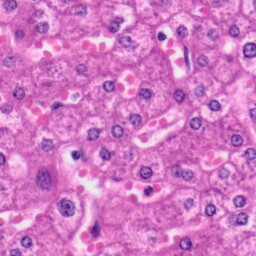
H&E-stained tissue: Liver